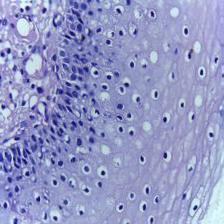
Diagnosis: Normal